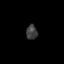
Tissue: prostate
Cell type: T cells
Senescence score: 0.3437
Nuclear area (px): 164
Mean DAPI intensity: 60.732